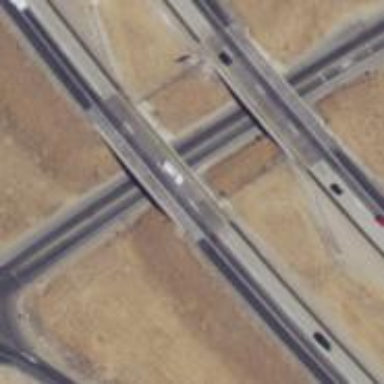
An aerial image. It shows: Bridge over motorway.